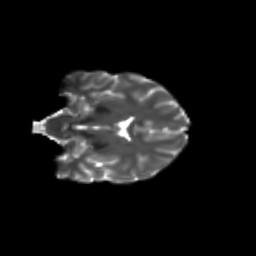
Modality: T2w
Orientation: coronal
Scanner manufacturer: siemens
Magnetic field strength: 3 T
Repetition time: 9.2 s
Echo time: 0.084 s